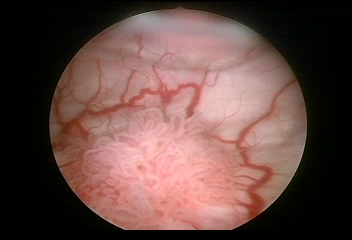
Modality: WLC
Class: Malignant
Subclass: HighGradePapillary
Lesion: L1
Stage: Ta
Morphology: Papillary
Bladder cancer association: Yes
Annotated structures: Tumor